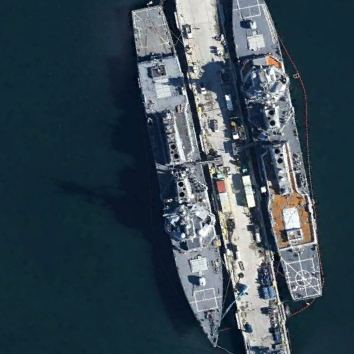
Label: destroyer